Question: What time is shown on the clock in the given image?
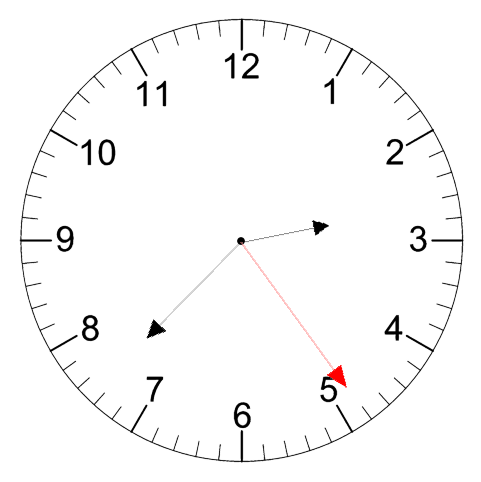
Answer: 02:37:24